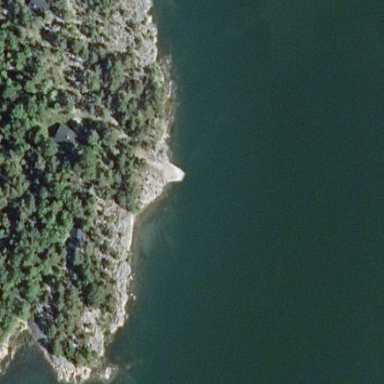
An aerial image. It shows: Landscape dominated by bare rock.